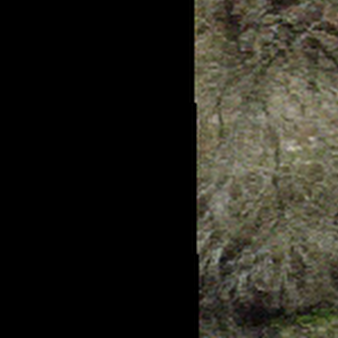
Label: other